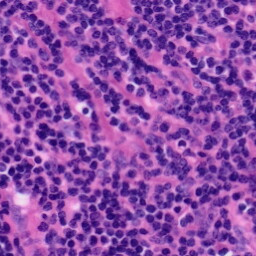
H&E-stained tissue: Tonsil